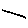
Label: line